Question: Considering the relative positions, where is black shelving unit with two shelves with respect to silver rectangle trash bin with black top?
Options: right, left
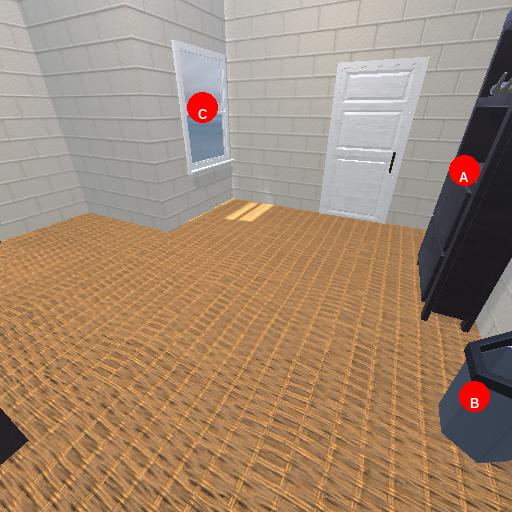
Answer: right